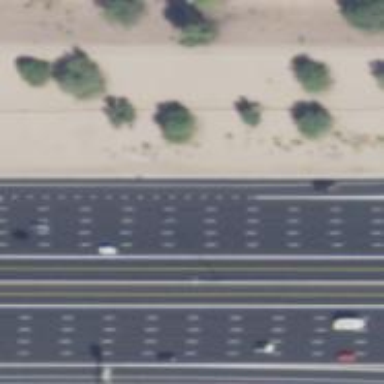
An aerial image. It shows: Motorway.